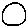
Label: circle